Question: I have an app that's been developed on two computers. The Keystore was created on one of the computers but I want to use that Keystore to export the signed APK on the other computer. I moved the Keystore file over with a flash drive and selected to use an existing Keystore in Eclipse. After entering the password I got the error below when I had to select the alias. It wouldn't let me select an alias so I couldn't continue with the exporting. Anyone know if Keystores can be created on one computer and used on another, or how to fix this problem?

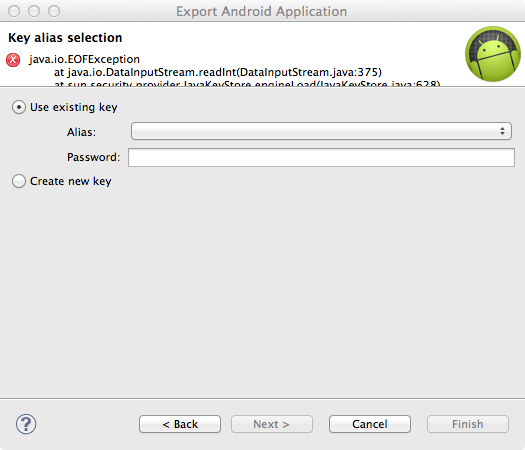
Answer: Nevermind, I found the answer to my own question. Apparently the keystore file I transferred over was corrupt.